Interaction volume radius: 10 \u00c5
Interaction volume height: 15 \u00c5
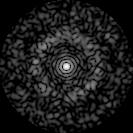
Disorder parameter: 0.8187